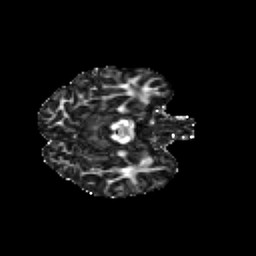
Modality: FA
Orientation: axial
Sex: male
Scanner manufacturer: siemens
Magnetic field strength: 3 T
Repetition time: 5 s
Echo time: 0.071 s